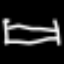
Label: bed